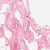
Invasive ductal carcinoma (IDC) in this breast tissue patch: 0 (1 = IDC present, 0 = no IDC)